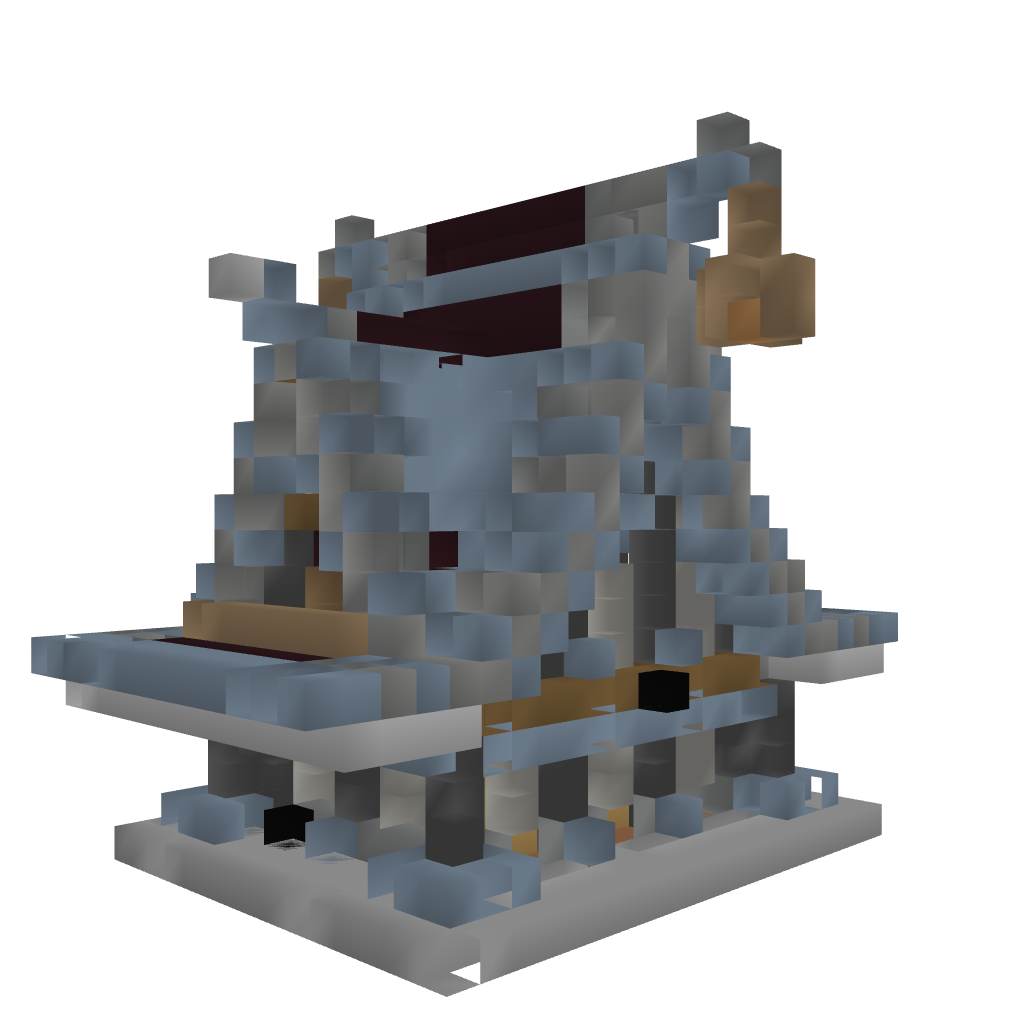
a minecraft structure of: EuroAsian Style home